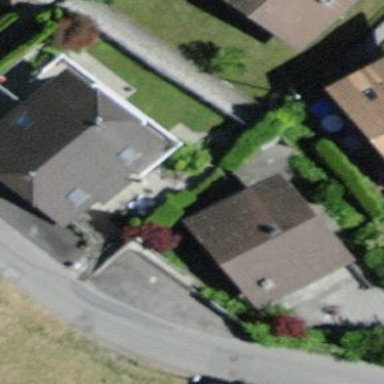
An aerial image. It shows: Residential building.